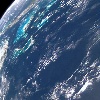
Label: water